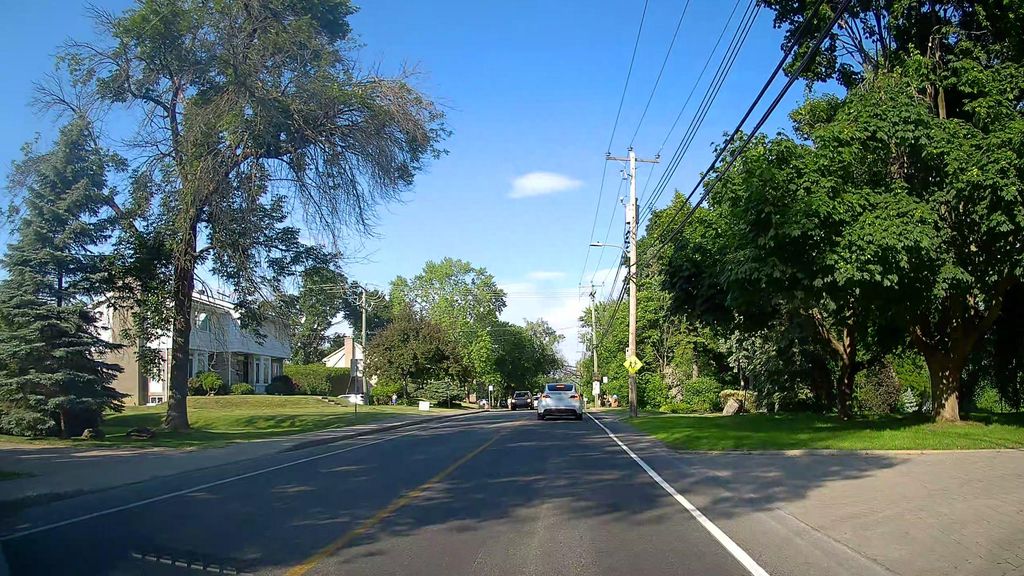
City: montreal